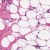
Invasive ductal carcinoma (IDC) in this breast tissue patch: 0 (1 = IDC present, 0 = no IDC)